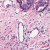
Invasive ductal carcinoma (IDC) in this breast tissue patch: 1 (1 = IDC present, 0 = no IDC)